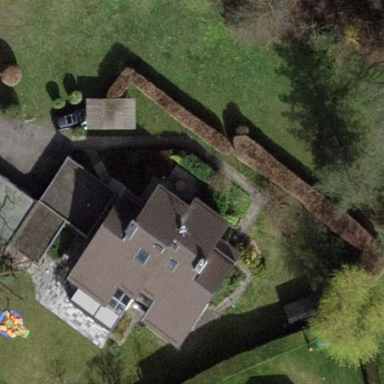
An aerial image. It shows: Garden surrounded by fence.